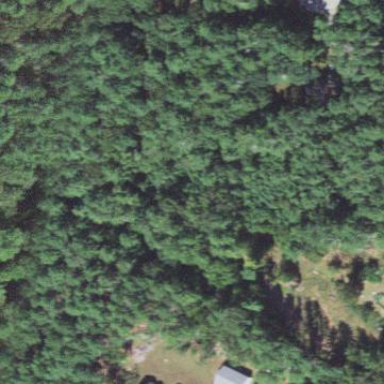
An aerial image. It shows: Mixed leaf woodland.